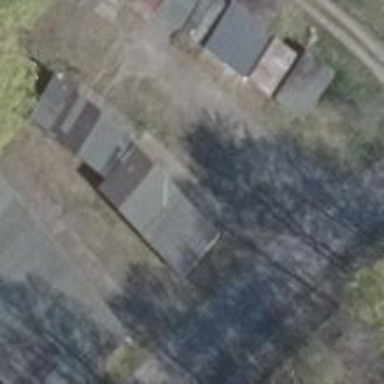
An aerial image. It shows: Group of garages.